Question: '''
Database: utf8
Collation: utf8_general_ci
'''
I have the following problem:
When I execute my query everything is written correctly to the table except the 'Chinese' characters and 'Cyrillic' characters shows me only in the table field "???????".

Is there an option to change the charset in the unidac componenet or at the mysql server?
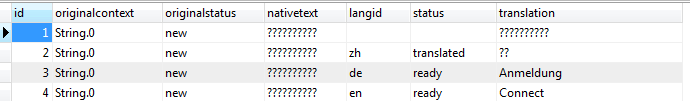
Answer: You have to set a driver specific option to enable Unicode translation:
'''
Connection.SpecificOptions.Values['MySQL.UseUnicode'] := 'True';
'''